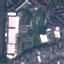
Land use / land cover class: Industrial